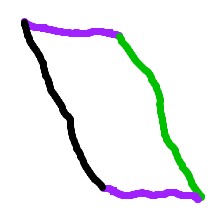
Shape: parallelogram